Field crop: tomato
Growth stage: 1
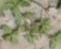
Species: portulaca